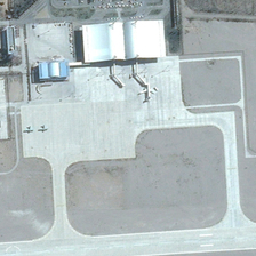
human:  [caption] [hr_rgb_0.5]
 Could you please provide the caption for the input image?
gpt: one plane stay near the white terminal and .

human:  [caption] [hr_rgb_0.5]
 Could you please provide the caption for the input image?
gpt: a simple termial building is seated besides the apron which is connected to the runway .

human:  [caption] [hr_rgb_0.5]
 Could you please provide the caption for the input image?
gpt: the terminal buildings including three circular buildings  tarmac and runways are built in the field of sparse grass  with one plane parked on the tarmac .

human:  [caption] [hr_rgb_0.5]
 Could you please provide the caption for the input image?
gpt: the terminal buildings including three circle buildings  tarmac and runways are built in the field of sparse grass  with one plane parked on the tarmac .

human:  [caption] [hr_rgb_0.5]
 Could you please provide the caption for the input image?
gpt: a white plane is near a runway and a white building with a parking lot .